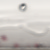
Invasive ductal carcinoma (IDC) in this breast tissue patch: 0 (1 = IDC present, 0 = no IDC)